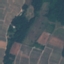
Land use / land cover class: PermanentCrop